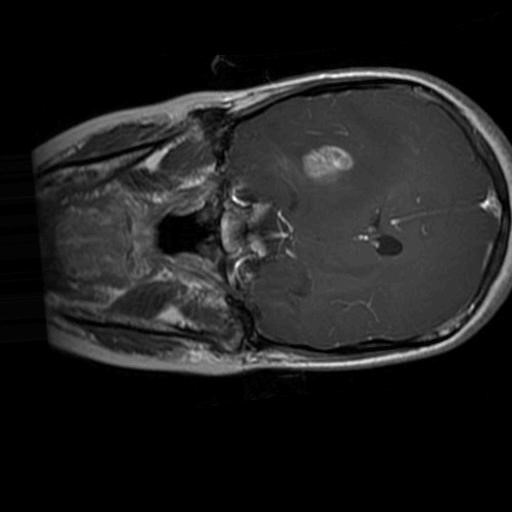
Label: brain_glioma